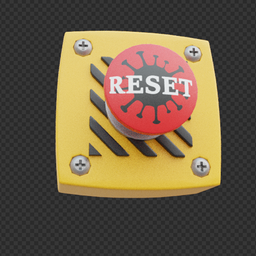
Label: electronics